Aerial crown-view tile of a tropical tree (Barro Colorado Island, Panama), acquired 20240716:
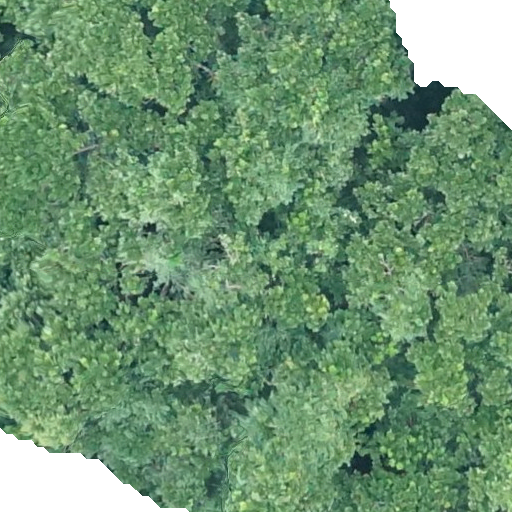
Species: Anacardium excelsum
GBIF accepted scientific name: Anacardium excelsum
Crown area: 523.988 m²